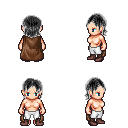
a pixel art fantasy rpg character, female body template, human, light skin, brown cape, white pants, gray long bangs hairstyle, maroon shoes, four views (front, back, left, right), 2x2 character sprite sheet, small pixel art, hard edges, no anti-aliasing